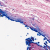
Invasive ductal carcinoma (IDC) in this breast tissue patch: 0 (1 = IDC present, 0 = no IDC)